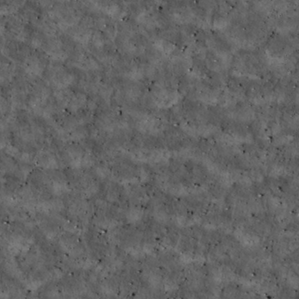
Label: non_frost